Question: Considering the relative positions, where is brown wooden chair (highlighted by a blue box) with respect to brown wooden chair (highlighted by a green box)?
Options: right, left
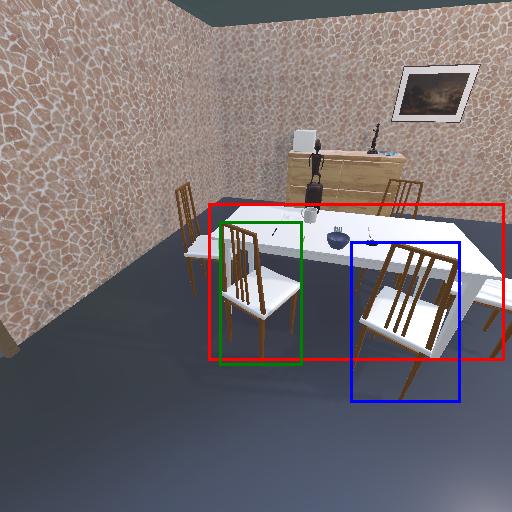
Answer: right